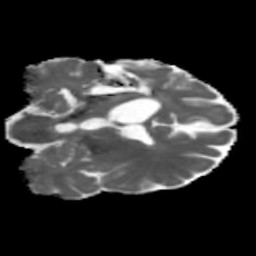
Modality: MD
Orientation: coronal
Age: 42
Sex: male
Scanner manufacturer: siemens
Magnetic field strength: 3 T
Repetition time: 5.47 s
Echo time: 0.0854 s